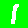
Digit: 1